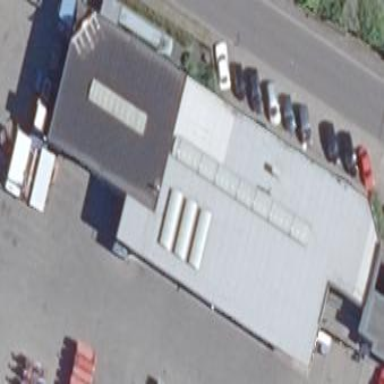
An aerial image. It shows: Commercial building.